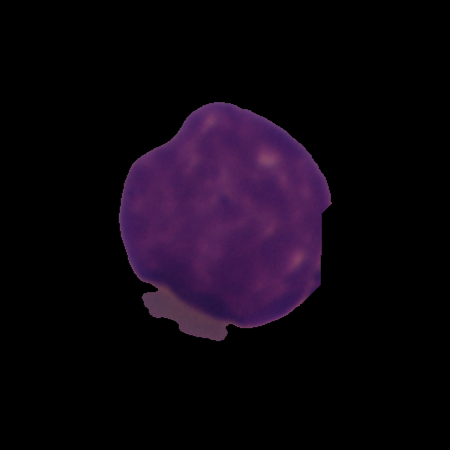
Label: cancer